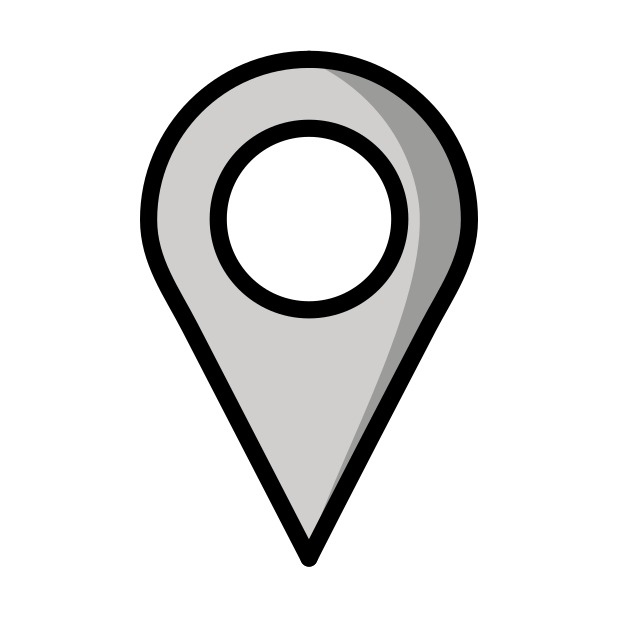
location indicator